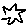
Label: star